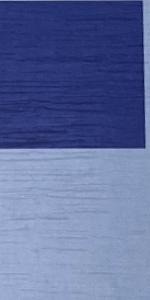
Label: Empty